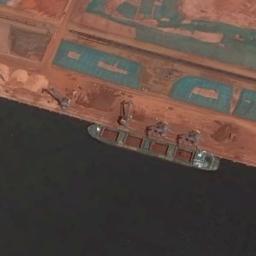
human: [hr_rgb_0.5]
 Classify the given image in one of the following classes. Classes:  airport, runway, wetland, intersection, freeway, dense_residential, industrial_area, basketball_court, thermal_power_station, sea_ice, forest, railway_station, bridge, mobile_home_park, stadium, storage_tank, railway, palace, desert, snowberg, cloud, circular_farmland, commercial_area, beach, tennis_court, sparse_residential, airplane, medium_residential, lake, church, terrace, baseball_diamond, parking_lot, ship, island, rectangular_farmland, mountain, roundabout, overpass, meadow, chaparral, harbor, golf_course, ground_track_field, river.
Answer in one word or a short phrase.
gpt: ship